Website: walmart
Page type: customer-info-address
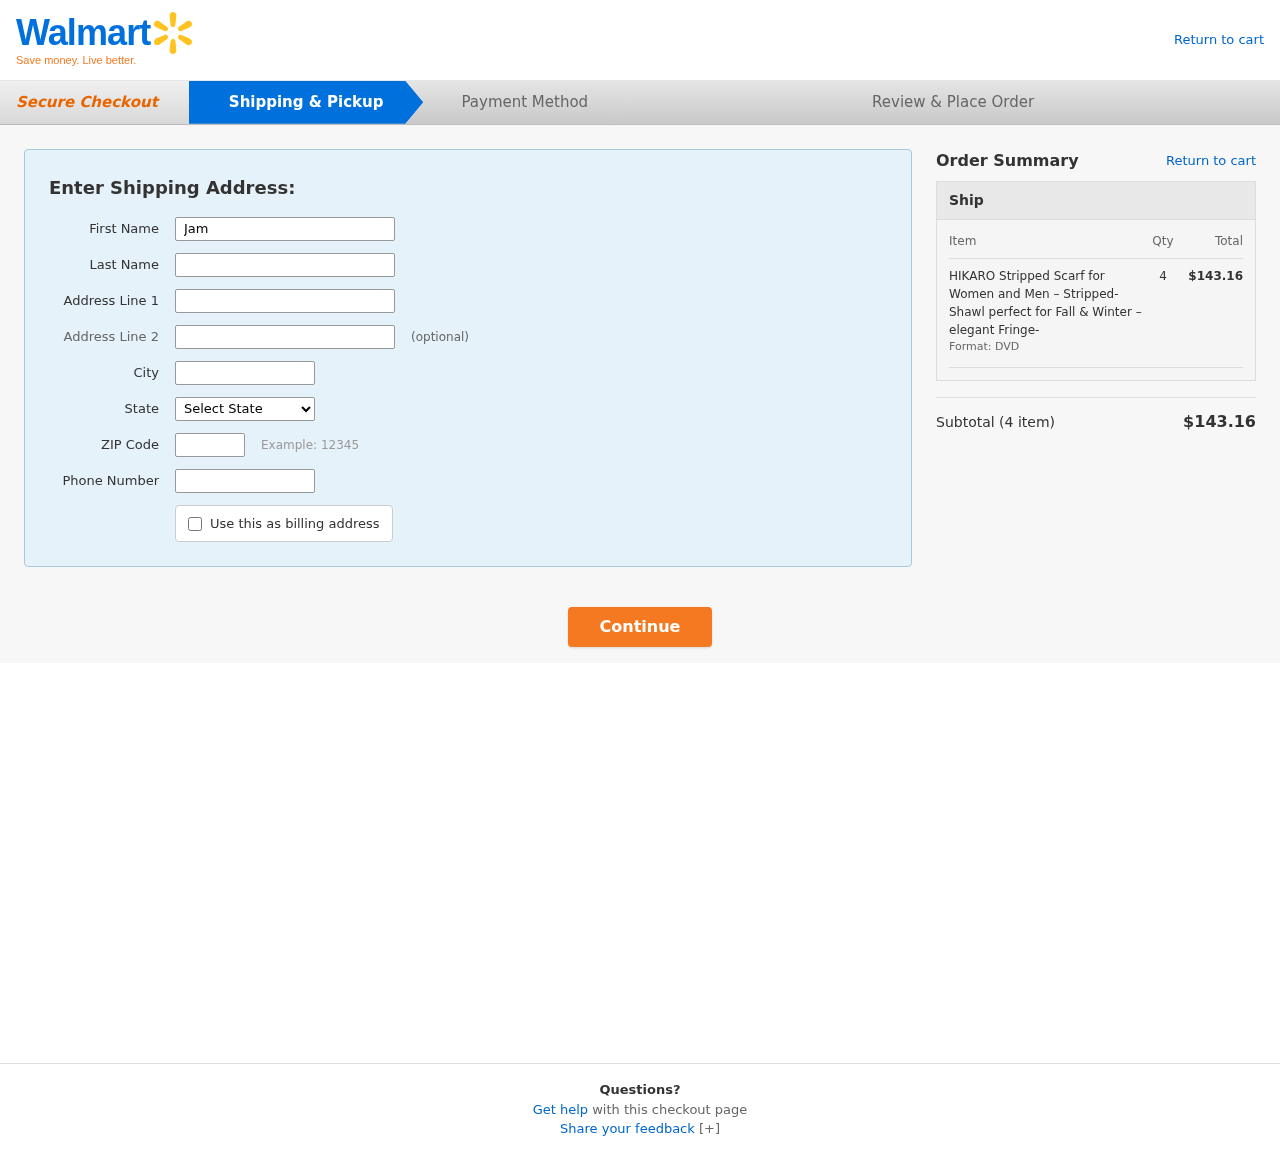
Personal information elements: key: PII_CITY
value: Hayeshaven
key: PII_FIRSTNAME
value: Jamie
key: PII_LASTNAME
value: Miller
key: PII_PHONE
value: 6836253719
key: PII_POSTCODE
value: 38059
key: PII_STATE
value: Virginia
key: PII_STREET
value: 003 Shane Dale Apt. 346
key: PII_STREET2
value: Apt. 042
Product elements: key: PRODUCT1_NAME
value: HIKARO Stripped Scarf for Women and Men – Stripped-Shawl perfect for Fall & Winter – elegant Fringe-
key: PRODUCT1_QUANTITY
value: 4
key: PRODUCT1_LINE_TOTAL
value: $143.16
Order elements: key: ORDER_NUM_ITEMS
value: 4
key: ORDER_SUBTOTAL
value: $143.16